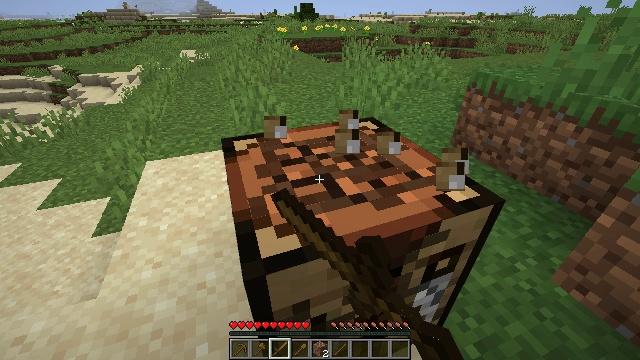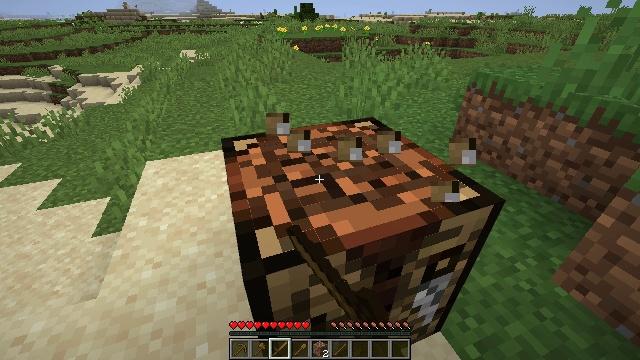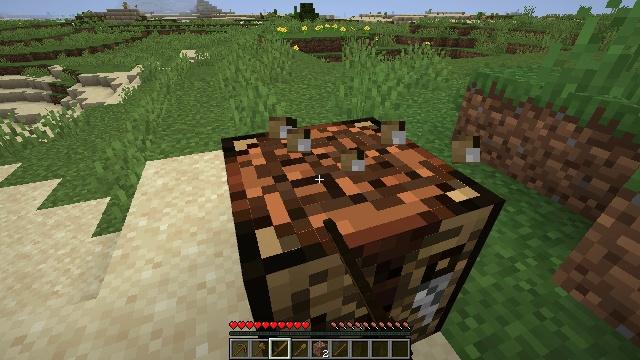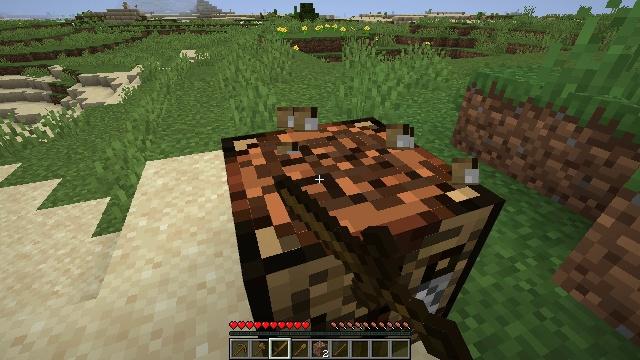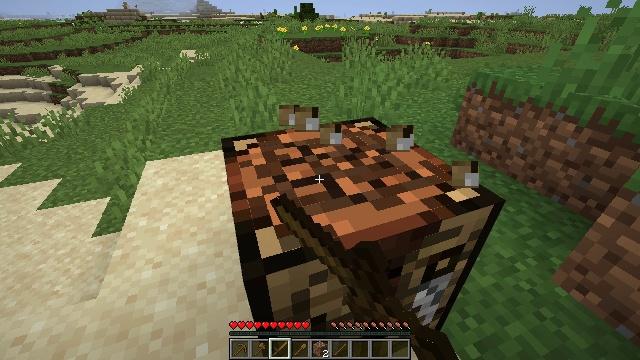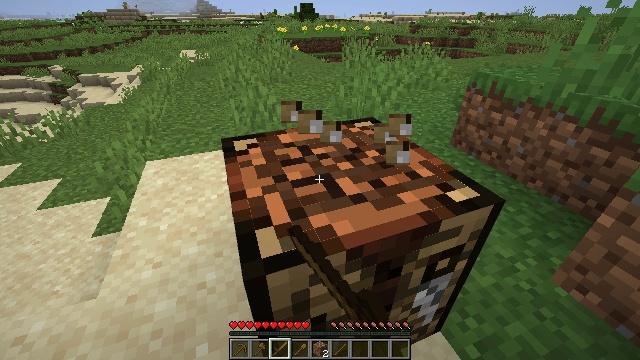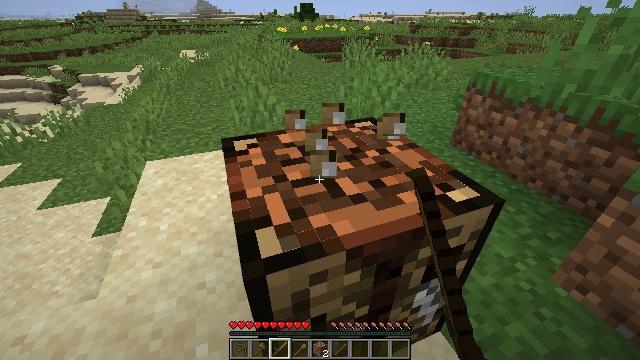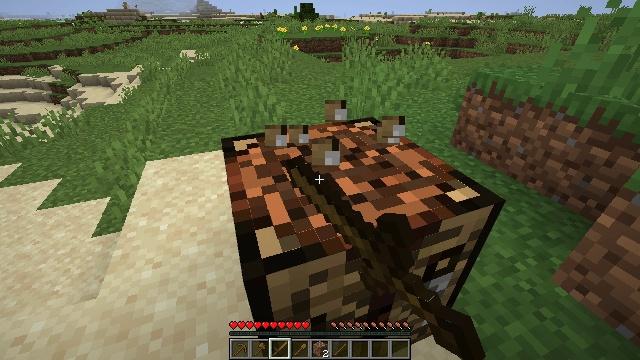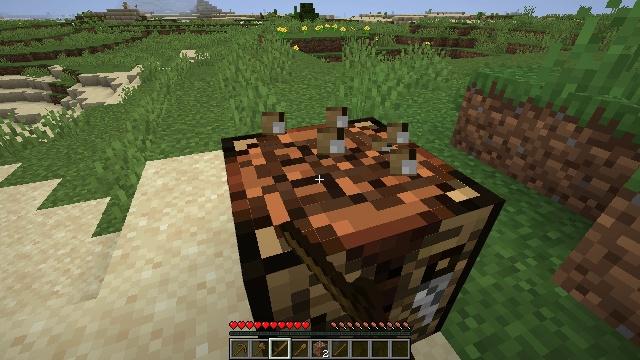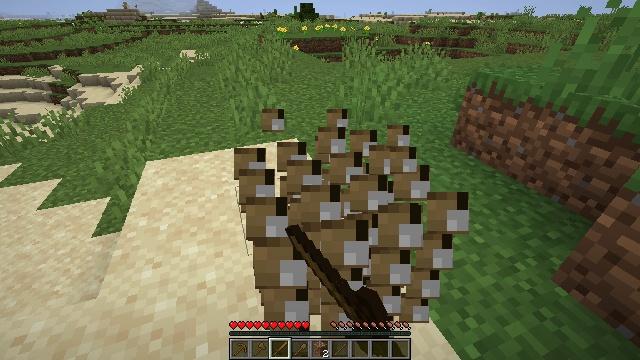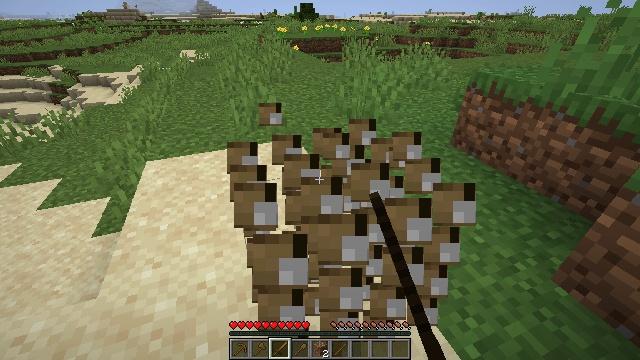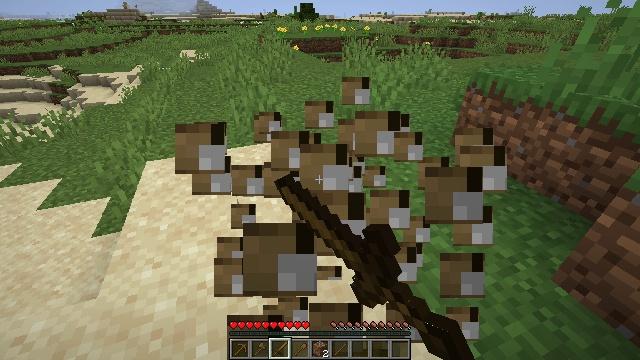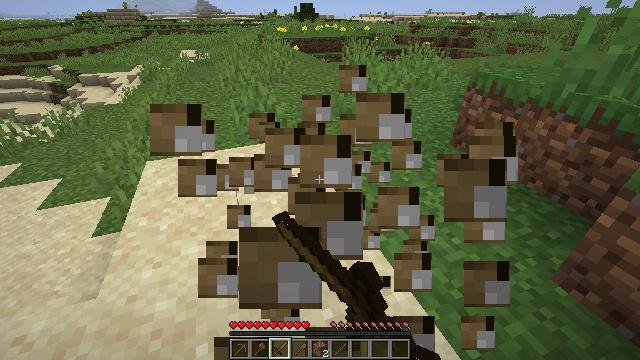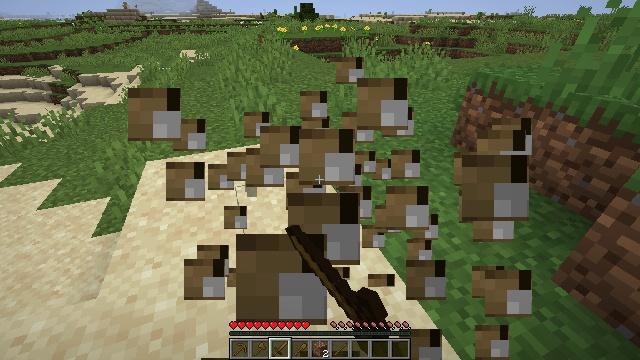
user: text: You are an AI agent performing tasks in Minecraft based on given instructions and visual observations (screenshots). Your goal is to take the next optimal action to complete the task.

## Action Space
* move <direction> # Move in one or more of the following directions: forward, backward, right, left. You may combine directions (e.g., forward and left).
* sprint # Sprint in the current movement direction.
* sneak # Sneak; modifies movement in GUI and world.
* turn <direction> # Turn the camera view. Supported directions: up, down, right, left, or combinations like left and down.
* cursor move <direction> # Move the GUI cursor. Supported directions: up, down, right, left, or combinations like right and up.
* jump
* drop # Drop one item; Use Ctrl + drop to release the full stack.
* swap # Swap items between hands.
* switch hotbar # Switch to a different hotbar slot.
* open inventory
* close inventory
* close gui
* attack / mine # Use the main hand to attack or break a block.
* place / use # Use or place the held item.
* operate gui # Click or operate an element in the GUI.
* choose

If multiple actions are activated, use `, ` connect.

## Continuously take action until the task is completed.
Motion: motion action
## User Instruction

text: Get the crafting table into the inventory.
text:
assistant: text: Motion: attack / mine
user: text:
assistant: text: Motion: attack / mine
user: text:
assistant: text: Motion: attack / mine
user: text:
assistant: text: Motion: attack / mine
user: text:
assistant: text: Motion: attack / mine
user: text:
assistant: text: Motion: attack / mine
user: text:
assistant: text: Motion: attack / mine
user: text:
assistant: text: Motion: attack / mine
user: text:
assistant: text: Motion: attack / mine
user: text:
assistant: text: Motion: attack / mine
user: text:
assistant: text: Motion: attack / mine
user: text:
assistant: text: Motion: attack / mine
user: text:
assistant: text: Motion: attack / mine
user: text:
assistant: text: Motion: attack / mine